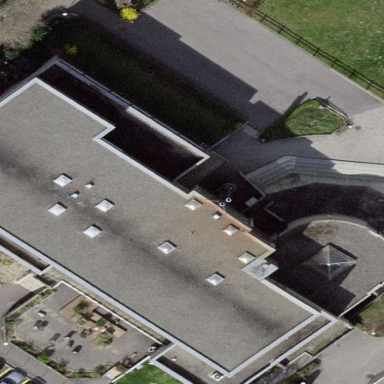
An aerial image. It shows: School building.